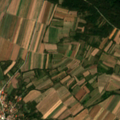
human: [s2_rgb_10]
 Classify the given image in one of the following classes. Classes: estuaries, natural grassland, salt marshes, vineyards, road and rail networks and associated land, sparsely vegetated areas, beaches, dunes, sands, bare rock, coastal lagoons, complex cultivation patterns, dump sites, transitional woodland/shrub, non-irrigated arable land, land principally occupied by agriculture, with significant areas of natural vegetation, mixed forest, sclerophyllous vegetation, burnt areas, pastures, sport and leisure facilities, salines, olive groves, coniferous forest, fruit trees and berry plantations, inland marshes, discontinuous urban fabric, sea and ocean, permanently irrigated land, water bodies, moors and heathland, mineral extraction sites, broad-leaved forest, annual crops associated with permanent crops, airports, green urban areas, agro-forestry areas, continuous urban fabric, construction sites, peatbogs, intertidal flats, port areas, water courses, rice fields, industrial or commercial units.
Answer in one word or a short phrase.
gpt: discontinuous urban fabric, non-irrigated arable land, complex cultivation patterns, land principally occupied by agriculture, with significant areas of natural vegetation, broad-leaved forest